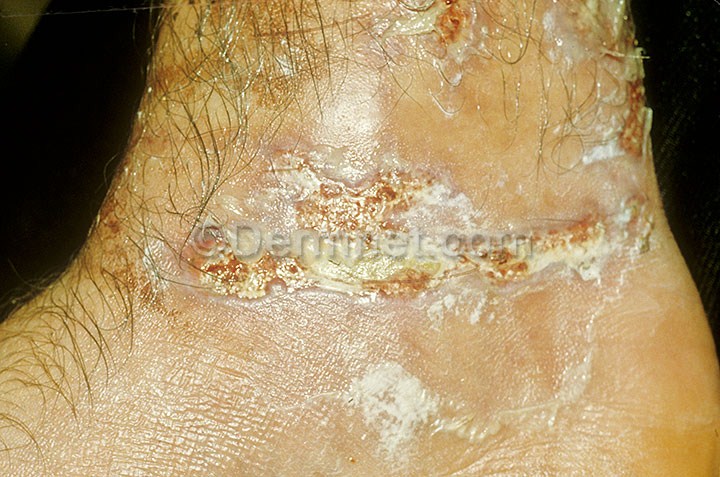
Disease: Poison Ivy Photos and other Contact Dermatitis